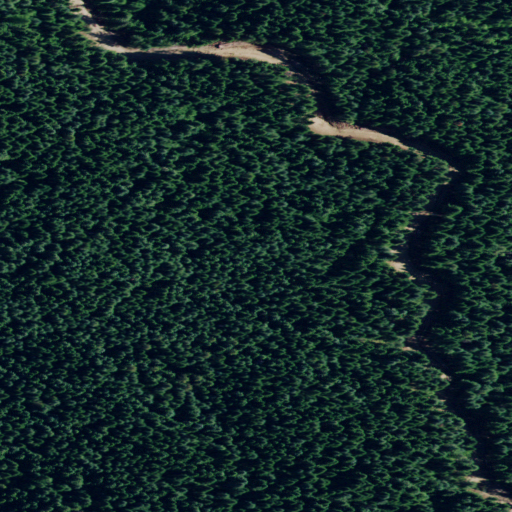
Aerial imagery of gap in Idaho named Hanson Saddle containing only evergreen forest